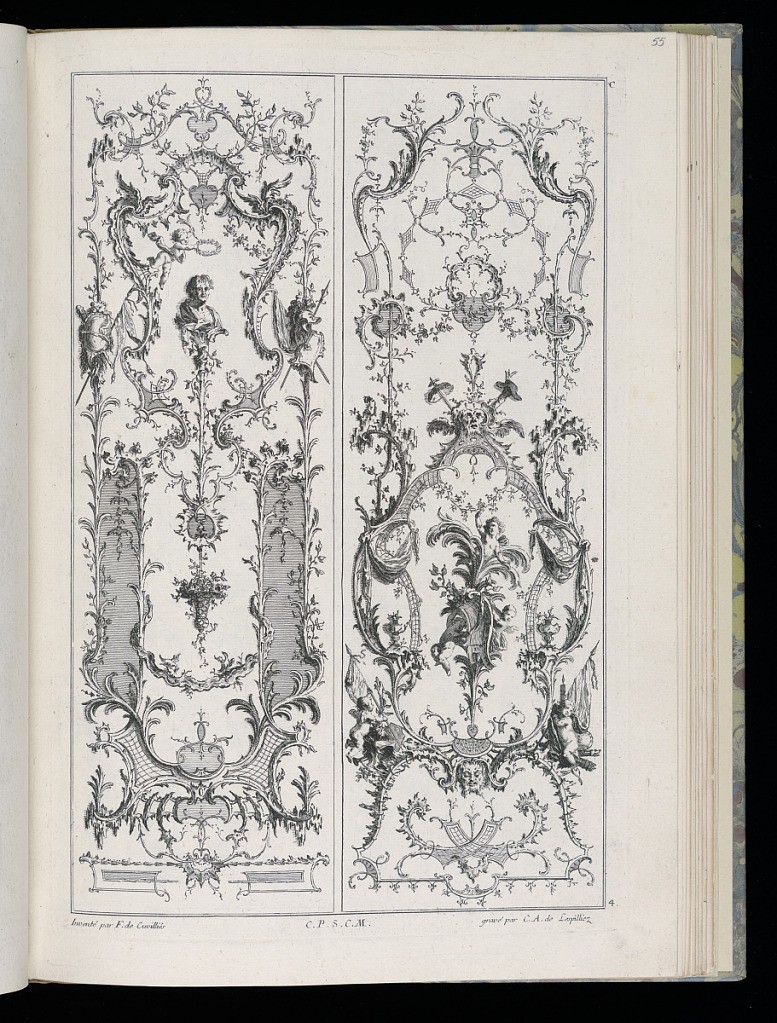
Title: Designs for Two Vertical Panels
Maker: François de Cuvilliés the Elder, Belgian, 1695 - 1768
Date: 1738 and 1745
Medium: Engraving on paper
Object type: Bound print
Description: Two rocaille designs for upright wall panels. Left panel: a male portrait bust at upper center surrounded by armorial trophies. Right panel: two putti figures surrounding a palm at lower center.